Question:
I am trying to use mutate to get the percentages of behaviours accross time categories, however I keep getting this error.
> Error: Problem with 'summarise()' column 'n'. i 'n = sum(count)'. x
invalid 'type' (closure) of argument i The error occurred in group 1:
Time = 23 19, PredictedBehaviorFull = Bait, Context = Present.
This is my current script
'''
S06Behav <- S06 %>%
group_by(Time, PredictedBehaviorFull, Context) %>%
summarise(count= n())
S06Proportions <- S06 %>%
group_by(Time, PredictedBehaviorFull, Context) %>%
summarise(n = sum(count)) %>%
mutate(percentage = n / sum(n))
write.csv(S06Proportions, "S06Proportions.csv")
#Stacked bar graph
ggplot(
S06Proportions,
aes(
fill=PredictedBehaviourFull,
y=percentage,
x=Time,
levels=Context, position_dodge(preserve = "total")
)) +
geom_bar(
position="fill", stat="identity", group = "Context") +
facet_wrap(~ Context) +
theme(axis.text.x = element_text(size = 8, angle = 66)) +
labs(x= "Time", y= ("Percentage"))
'''
I have also found that the script keeps changing the order of my "time" column which is just d h. This then messes up the stacked bar graph order making it non sequential. I am working with data accross multiple days and two context so having this order correct is important.
A sample of my data is <URL>
EDIT
: the script is now running however there is an issue with how it is calculating the % as seen in the picture bellow. It is also still changing the order of my groups. Thank you for your help!
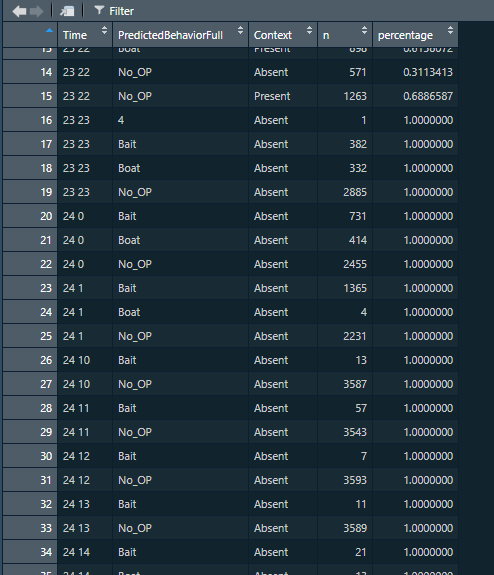
Answer: By
'''
summarise(n = sum(count))
'''
you are trying to sum up a column named 'count', which isn't present in your dataset. My guess is, you are trying to do
'''
S06 %>%
count(Time, PredictedBehaviorFull, Context)
'''
or
'''
S06Behav %>%
group_by(Time, PredictedBehaviorFull, Context) %>%
summarise(n = sum(count)) %>%
mutate(percentage = n / sum(n))
'''
since your newly created 'S06Behav' contains a 'count' column.